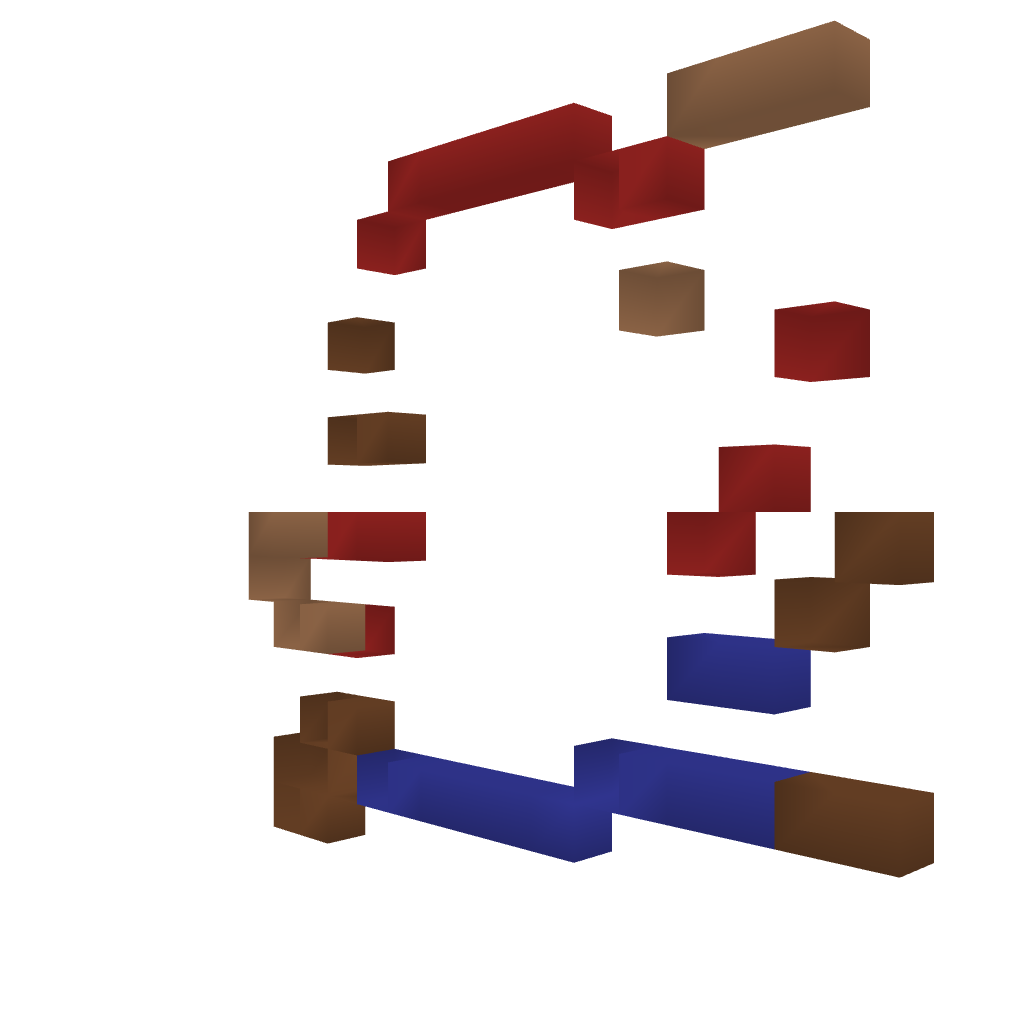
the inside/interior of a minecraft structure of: Super Mario 8-Bit Style [Jumping]